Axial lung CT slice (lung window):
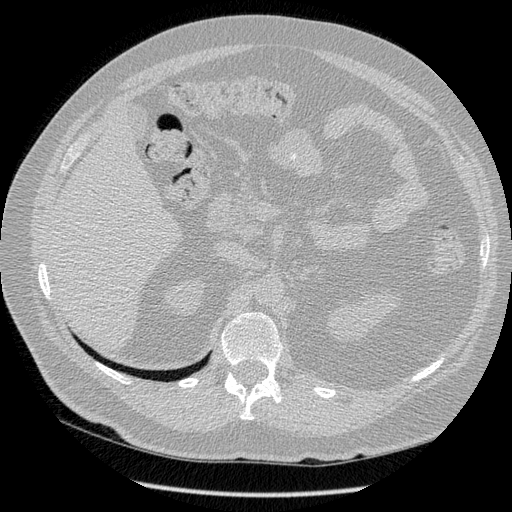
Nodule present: no